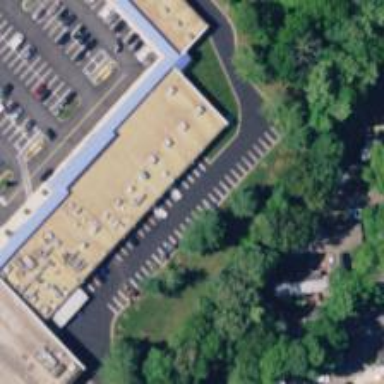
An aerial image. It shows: Commercial building.